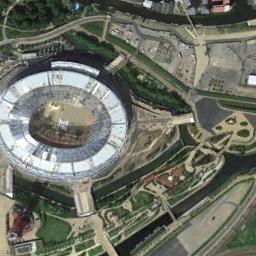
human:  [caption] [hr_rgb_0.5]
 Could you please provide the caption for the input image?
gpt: There are a lot of buildings beside the stadium .

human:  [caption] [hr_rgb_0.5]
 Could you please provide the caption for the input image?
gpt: The circular stadium is enclosed between the lawn and the road .

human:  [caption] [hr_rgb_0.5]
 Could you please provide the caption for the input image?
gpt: The stadium is on the grass next to some trees and a river .

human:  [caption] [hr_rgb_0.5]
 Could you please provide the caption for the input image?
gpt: This oval stadium has dense residential areas on three sides .

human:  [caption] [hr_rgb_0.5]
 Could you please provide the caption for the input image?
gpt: There are some green lawns and rivers near the stadium .